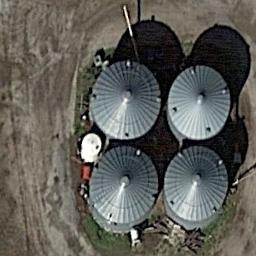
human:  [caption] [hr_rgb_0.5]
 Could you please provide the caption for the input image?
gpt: There are seven white storage tanks and a dozen black storage tanks on the lawn .

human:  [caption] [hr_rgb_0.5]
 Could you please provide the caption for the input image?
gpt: There are four neatly arranged large oil storage tanks and many pipelines in the factory .

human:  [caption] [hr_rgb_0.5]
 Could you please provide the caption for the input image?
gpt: There are four storage tanks of the same size .

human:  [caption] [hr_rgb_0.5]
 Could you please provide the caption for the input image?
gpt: There are four white storage tanks on the bare land .

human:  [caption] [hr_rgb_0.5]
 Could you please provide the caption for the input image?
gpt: There are four storage tanks of the same size .